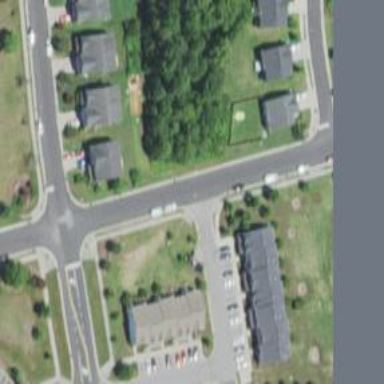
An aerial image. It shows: Unmarked crossing on footway.